一年级 · 算术
看图读数写数。

(17) 1091001097

写作:

 \$ \qquad \$

$-$
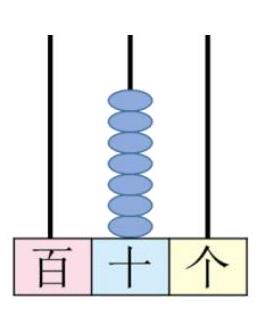
答案: 详解70

65

七十 五十六 六十五